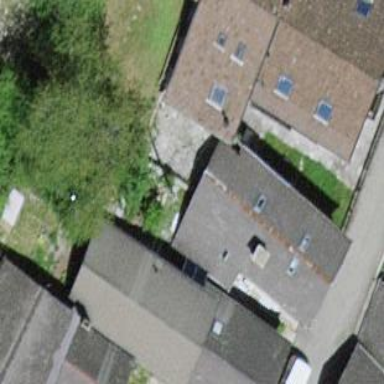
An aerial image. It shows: Gabled roofed house.